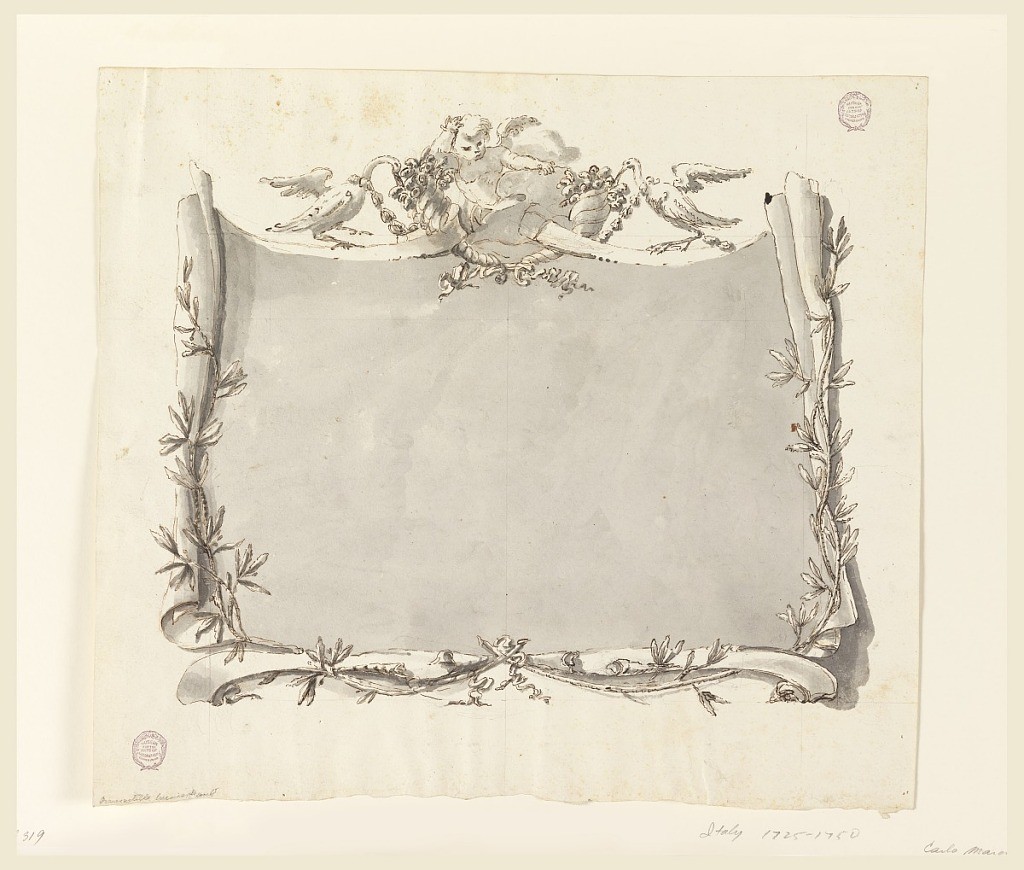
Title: Design for decoration of a title page
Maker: Carlo Marchionni, Italian, 1702–1786
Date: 1725–50
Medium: Graphite, pen and dark ink, brush and gray watercolor on laid paper
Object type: Drawing
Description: A scroll of paper, cut above and below to form scrolls, like those of an escutcheon, is framed below laterally by two branches with leaves. In the center above are a putto, and two cornucopia from which swans are eating, having festoons around their necks.